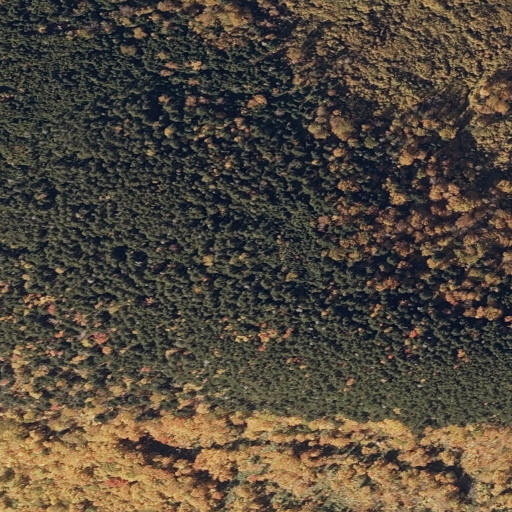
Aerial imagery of mountain in Maine named Sable Mountain containing evergreen forest, mixed forest, shrub, and deciduous forest